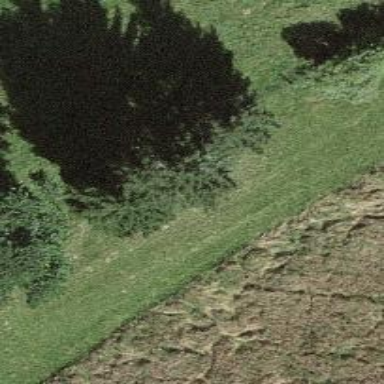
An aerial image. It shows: Single tag "natural: tree."